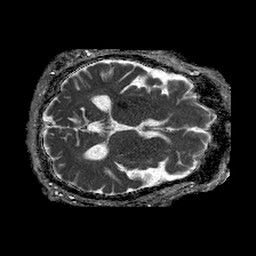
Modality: ADC
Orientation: axial
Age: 69
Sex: male
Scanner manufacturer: philips
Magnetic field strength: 1.5 T
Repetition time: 4.6 s
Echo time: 0.08631 s